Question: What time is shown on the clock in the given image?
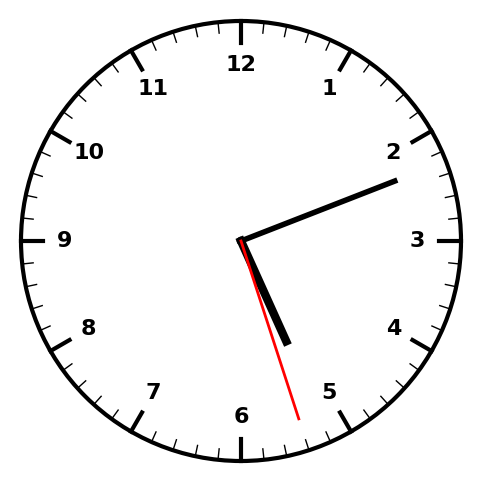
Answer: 05:11:27